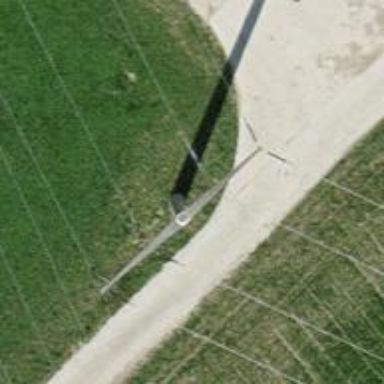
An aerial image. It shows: Power line with 8 cables.